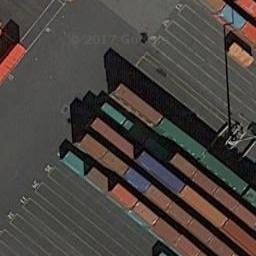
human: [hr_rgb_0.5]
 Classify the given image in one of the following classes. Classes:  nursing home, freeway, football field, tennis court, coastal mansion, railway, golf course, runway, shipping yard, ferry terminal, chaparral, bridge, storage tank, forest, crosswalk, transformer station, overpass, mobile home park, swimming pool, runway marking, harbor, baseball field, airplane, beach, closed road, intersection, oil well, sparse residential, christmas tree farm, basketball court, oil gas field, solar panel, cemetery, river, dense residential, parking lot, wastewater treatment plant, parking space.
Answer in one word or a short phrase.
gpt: shipping yard